Field crop: maize
Growth stage: 1
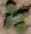
Species: chenopodium